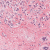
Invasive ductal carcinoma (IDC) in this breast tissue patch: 1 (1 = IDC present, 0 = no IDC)